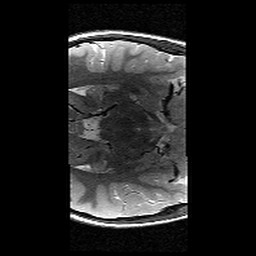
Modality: T2w
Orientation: axial
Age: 10
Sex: male
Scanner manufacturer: siemens
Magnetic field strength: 3 T
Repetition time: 9.23 s
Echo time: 0.067 s